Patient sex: F
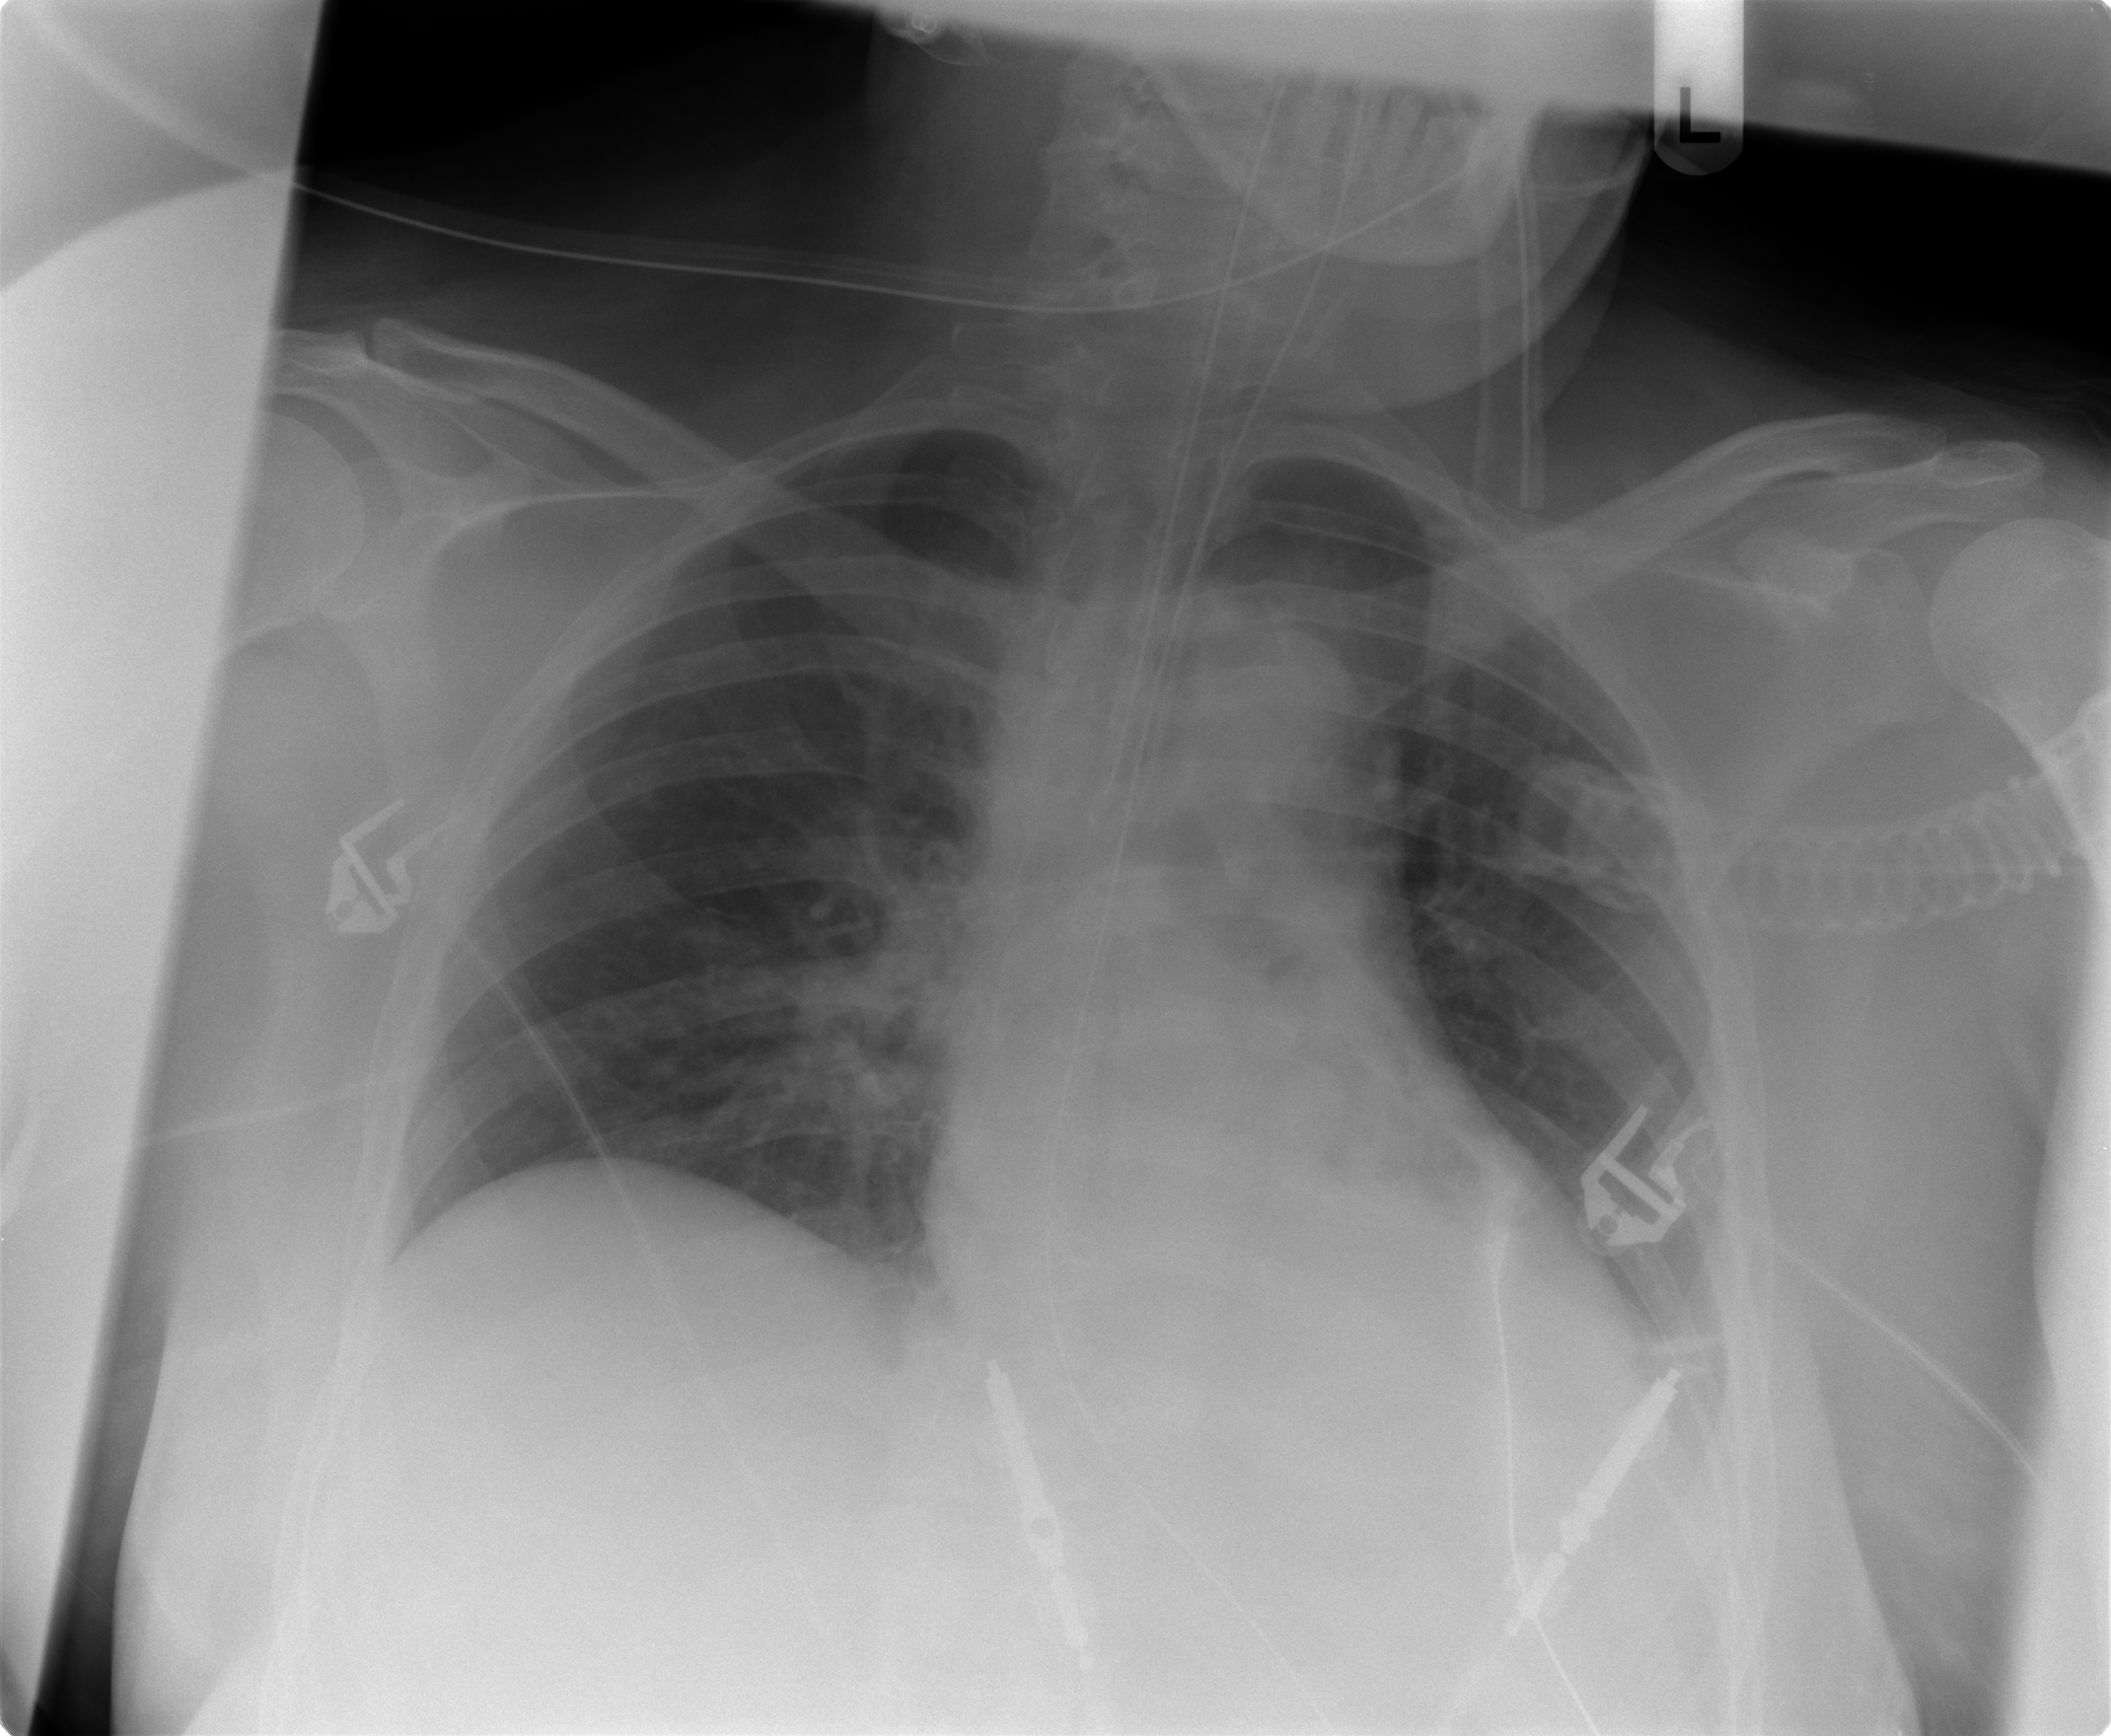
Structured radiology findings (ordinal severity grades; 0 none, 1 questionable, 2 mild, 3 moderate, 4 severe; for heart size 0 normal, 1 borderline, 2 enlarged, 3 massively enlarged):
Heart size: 0
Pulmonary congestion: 0
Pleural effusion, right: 0
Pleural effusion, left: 0
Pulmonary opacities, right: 0
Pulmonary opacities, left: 0
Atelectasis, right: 0
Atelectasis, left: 1